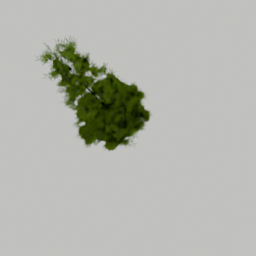
Label: nature